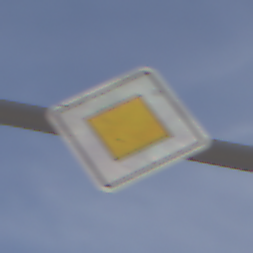
Verkehrszeichen: Vorfahrtsstrasse
Umgebung: Outdoor, Suburban
Tageszeit: MorningAfternoon
Wetter: PartlyCloudy
Licht: Natural
Jahreszeit: NotSpecified
Kontrast: HighContrast